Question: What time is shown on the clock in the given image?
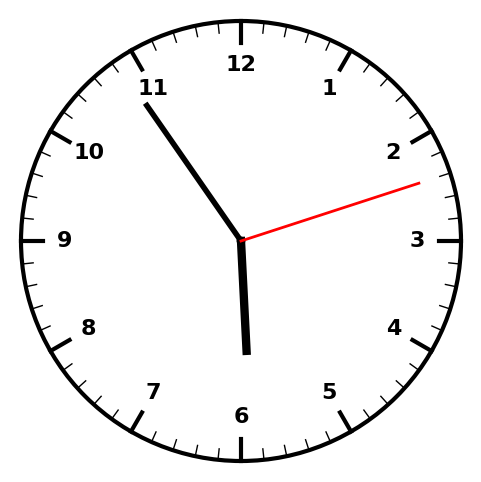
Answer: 05:54:12